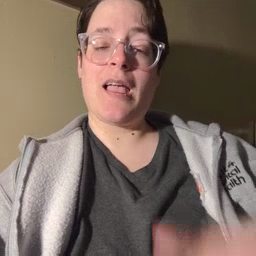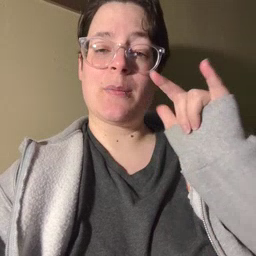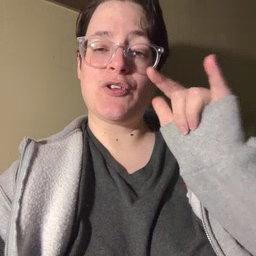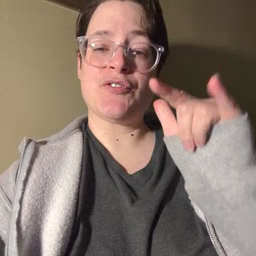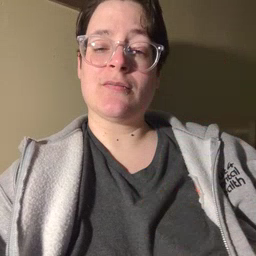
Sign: airplane